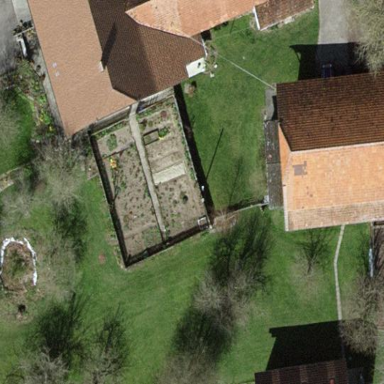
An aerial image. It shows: Farmyard area.